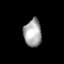
Tissue: lung
Cell type: Epithelial cells
Senescence score: 0.1901
Nuclear area (px): 484
Mean DAPI intensity: 164.362